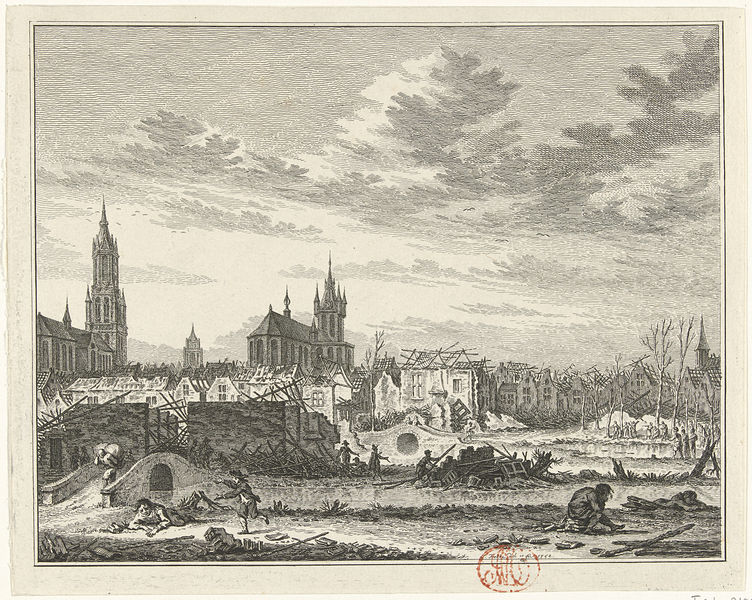
Titel: Delft na het ontploffen van de kruittoren
Künstler: Simon Fokke
Standort: Amsterdam
Institution: Rijksmuseum
Schlagwörter: feuer, himmel, mann, bäume, fluss, landschaft, menschen, stadt, holz, rücken, zeichnung, gebäude, brücke, kirche, boden, kind, blatt, sack, turm, dorf, dächer, kahl, arbeiter, brand, krieg, zerstörung, flucht, ruine, türme, druck, radierung, ruinen, rathaus, zerstört, kupferstich, abgebrannt, bauen, mauerreste, aufbauen